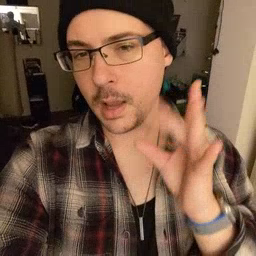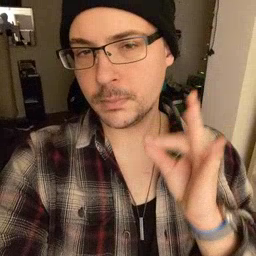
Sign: cat